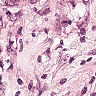
Metastatic tissue present: yes